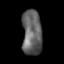
Tissue: lung
Cell type: T cells
Senescence score: 0.2249
Nuclear area (px): 880
Mean DAPI intensity: 99.106